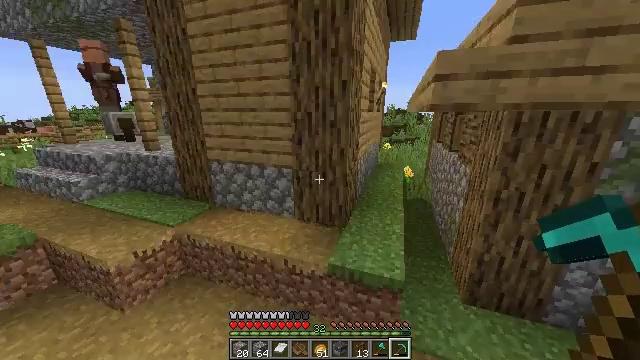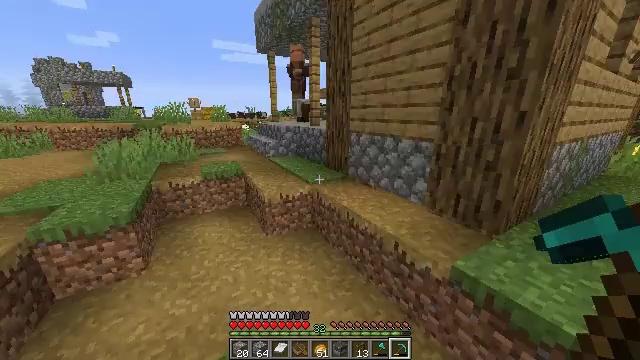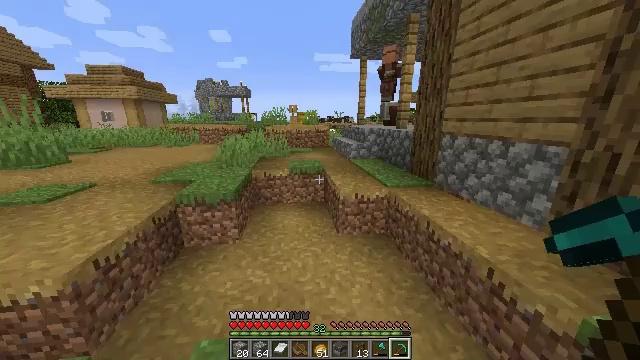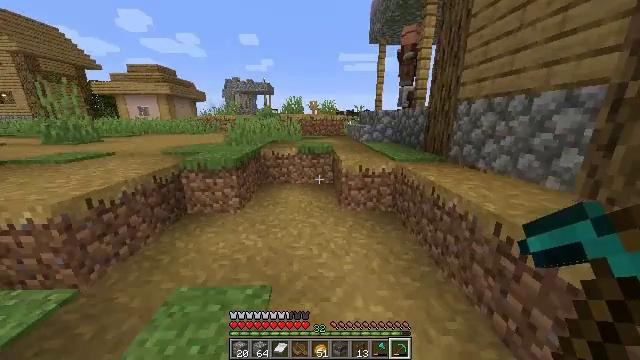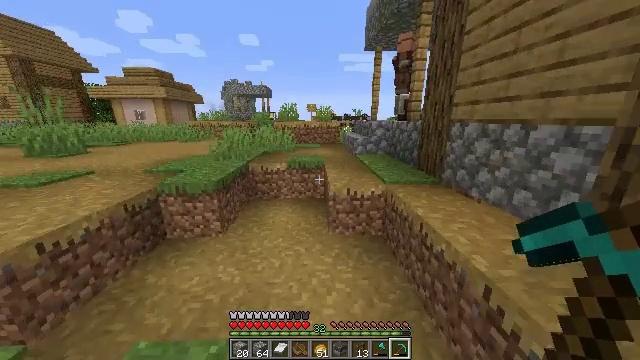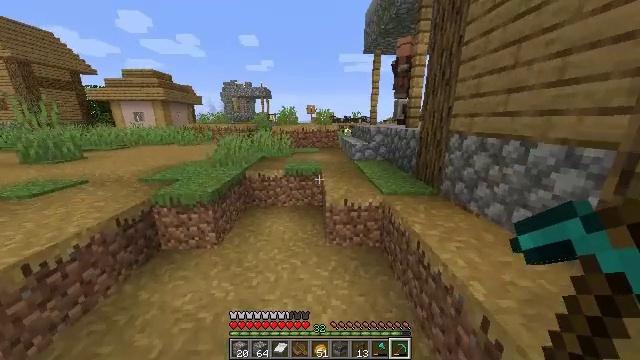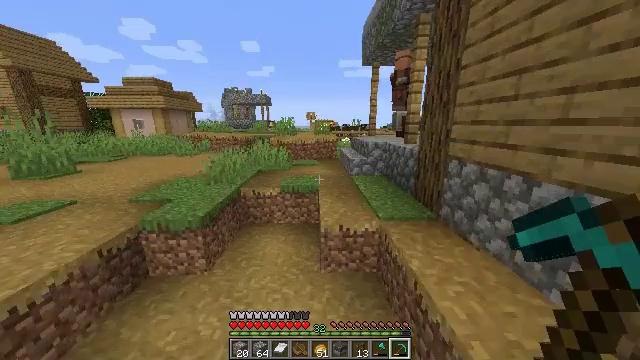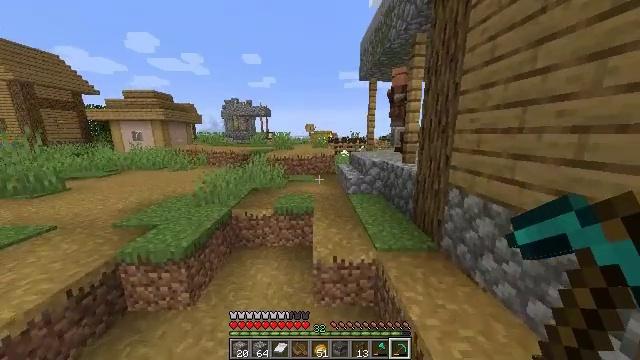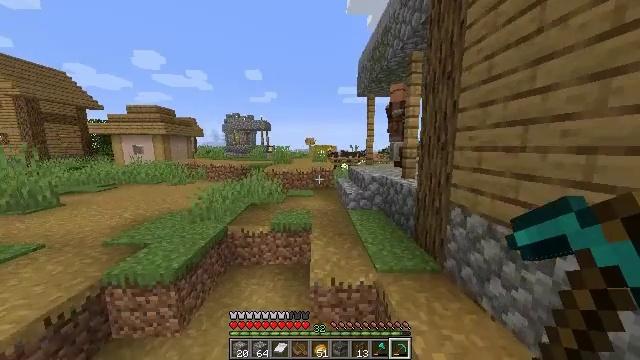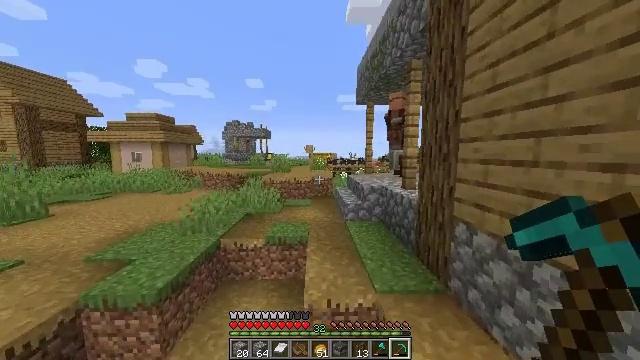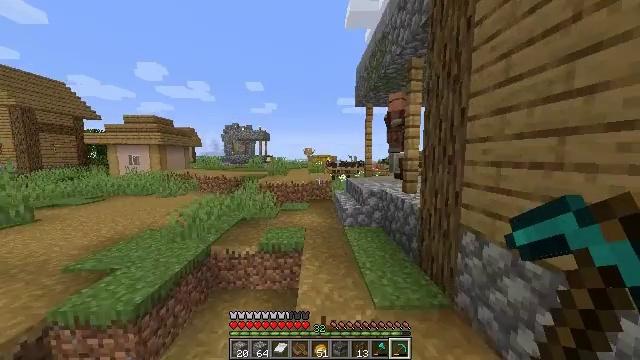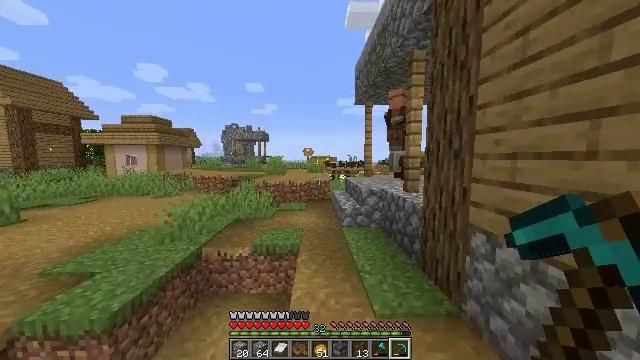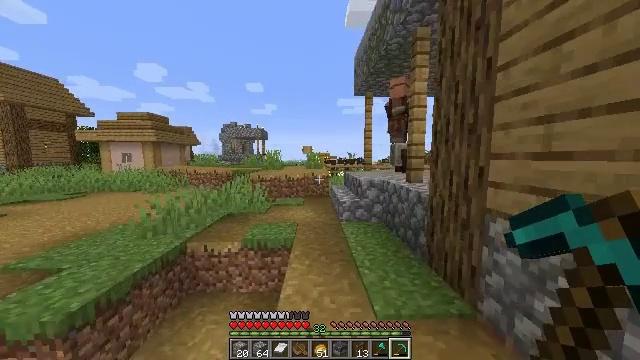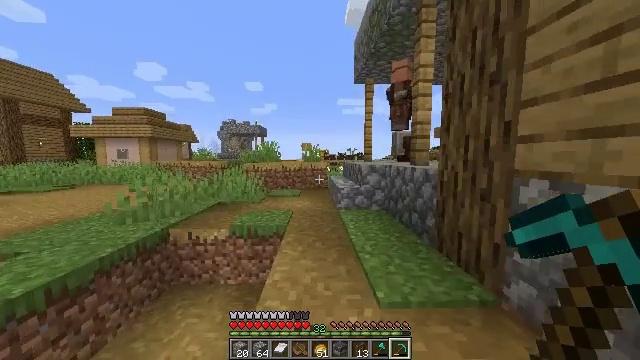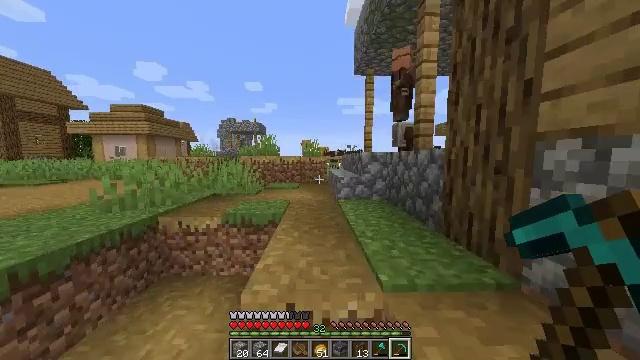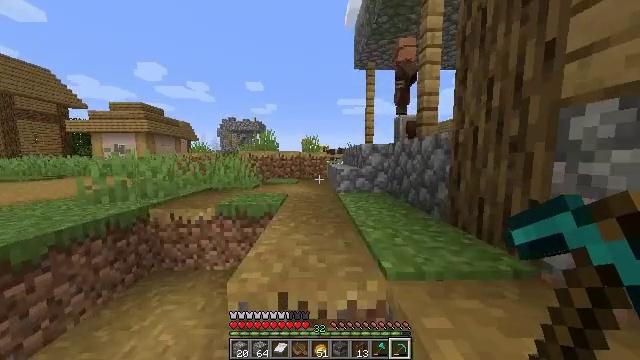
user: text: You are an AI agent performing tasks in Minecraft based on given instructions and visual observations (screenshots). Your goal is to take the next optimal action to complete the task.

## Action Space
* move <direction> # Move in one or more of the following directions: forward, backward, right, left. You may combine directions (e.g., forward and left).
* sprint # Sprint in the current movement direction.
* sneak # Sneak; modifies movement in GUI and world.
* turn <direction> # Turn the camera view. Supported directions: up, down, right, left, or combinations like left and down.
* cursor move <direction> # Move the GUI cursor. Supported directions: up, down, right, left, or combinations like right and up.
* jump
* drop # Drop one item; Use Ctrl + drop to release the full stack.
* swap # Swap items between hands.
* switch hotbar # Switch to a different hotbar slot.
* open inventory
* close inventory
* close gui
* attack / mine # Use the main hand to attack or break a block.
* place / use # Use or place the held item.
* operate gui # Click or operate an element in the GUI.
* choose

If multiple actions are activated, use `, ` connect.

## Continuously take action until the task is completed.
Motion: motion action
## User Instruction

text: Gather carrots from the field.
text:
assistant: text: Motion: move forward, sprint, turn left, jump
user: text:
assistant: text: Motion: move forward, sprint, turn left and up, jump
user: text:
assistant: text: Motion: move forward, sprint, turn left, jump
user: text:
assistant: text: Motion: move forward, sprint, jump
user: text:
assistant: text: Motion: move forward, sprint, jump
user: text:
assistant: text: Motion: move forward, turn up, jump
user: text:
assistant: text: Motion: move forward, turn up, jump
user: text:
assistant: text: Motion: move forward, turn up, jump
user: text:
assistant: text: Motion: move forward, turn up, jump
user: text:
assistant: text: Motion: move forward, jump
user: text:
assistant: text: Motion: move forward, jump
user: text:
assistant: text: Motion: move forward, jump
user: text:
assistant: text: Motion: move forward, jump
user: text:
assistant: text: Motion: move forward, sprint, jump
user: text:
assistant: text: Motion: move forward, sprint, jump
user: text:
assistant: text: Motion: move forward, sprint, jump
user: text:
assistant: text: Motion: move forward, sprint, jump
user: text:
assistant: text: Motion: move forward, jump
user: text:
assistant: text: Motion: move forward, jump
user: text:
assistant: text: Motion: move forward, turn left, jump
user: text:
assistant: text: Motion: move forward, turn left and down, jump
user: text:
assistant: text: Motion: move forward, turn left, jump
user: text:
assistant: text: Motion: move forward, turn left, jump
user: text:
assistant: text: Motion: move forward, sprint, turn left, jump
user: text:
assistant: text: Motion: move forward, sprint, jump
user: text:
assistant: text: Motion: move forward, sprint, jump
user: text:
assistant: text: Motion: move forward, sprint, jump
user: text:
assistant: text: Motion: move forward, jump
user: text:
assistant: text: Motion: move forward, jump
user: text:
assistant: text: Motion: move forward, jump